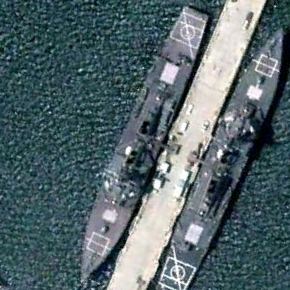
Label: destroyer